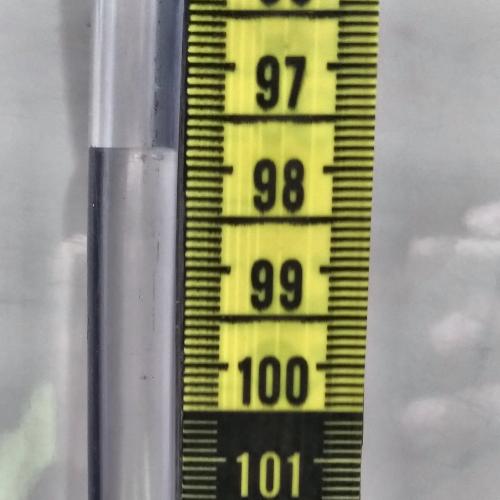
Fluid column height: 97.8 cm